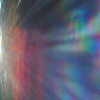
Label: sunburn